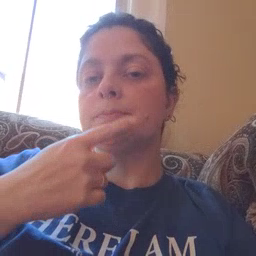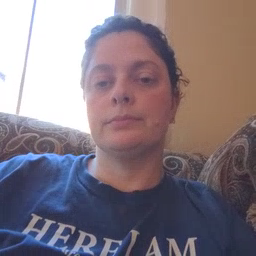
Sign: lips